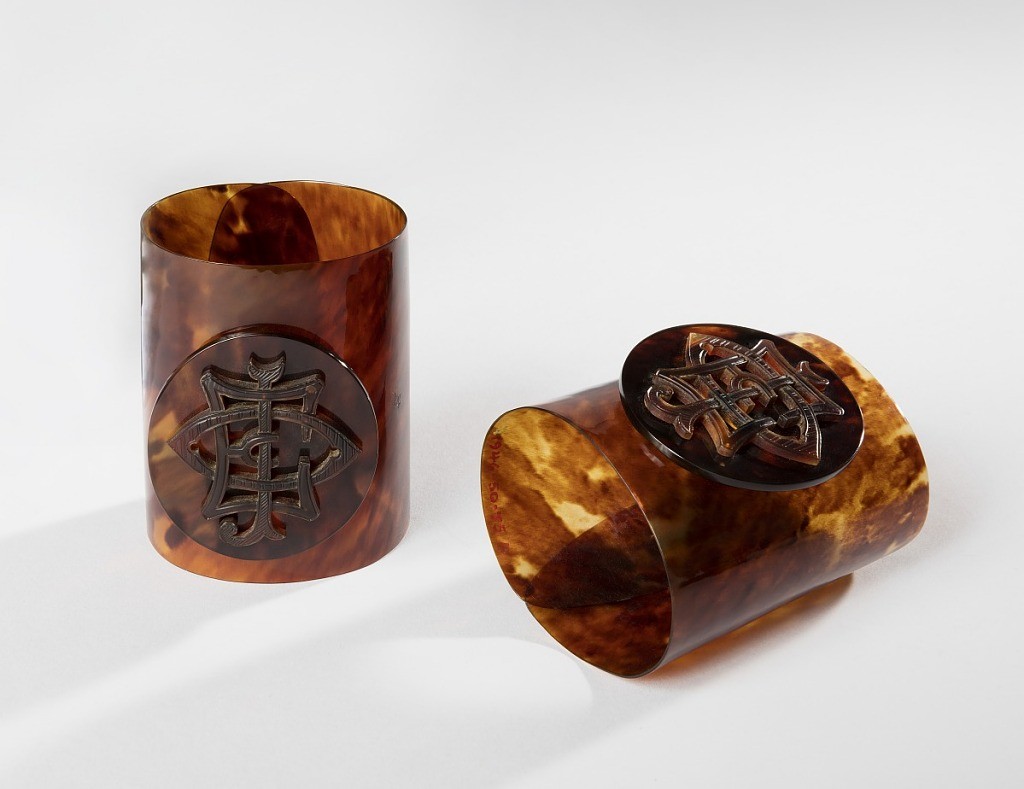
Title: Pair of Bracelets
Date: ca. 1870
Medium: Shaped tortoiseshell with carved applied tortoiseshell monograms
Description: A and b: band bracelets with a clasp of a small knob and a matching hole, ornamented with the initials "E.J.O." in decorative carving on plain disc.